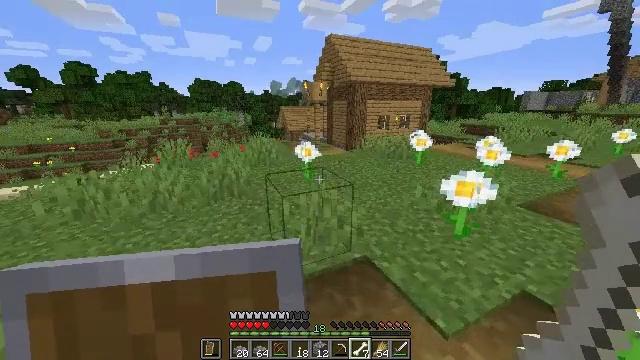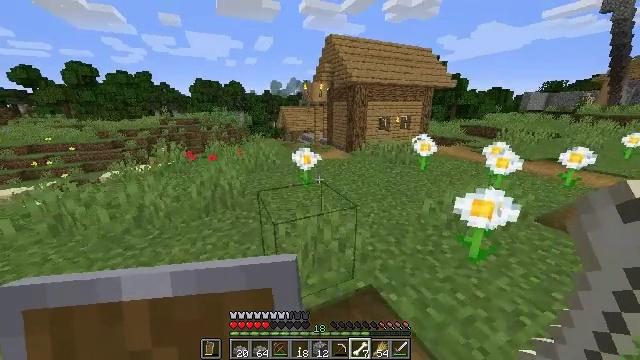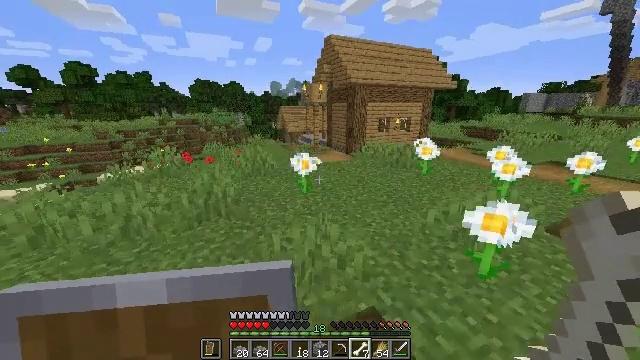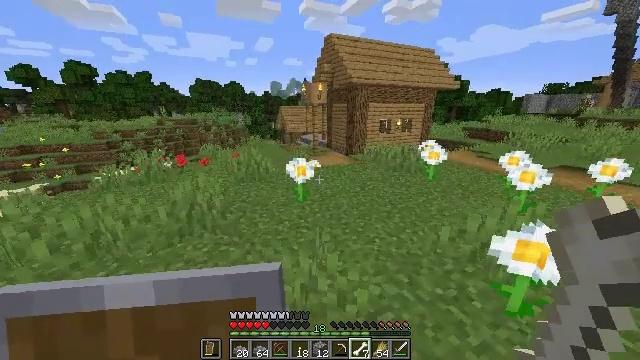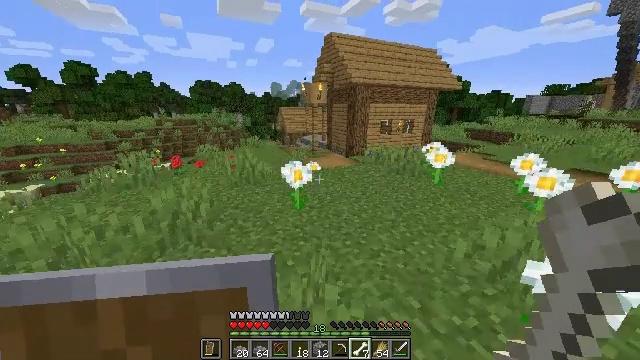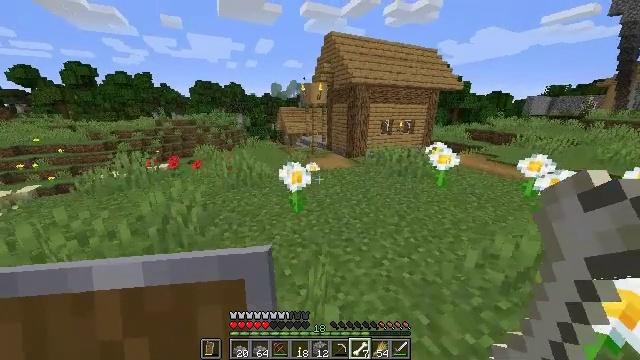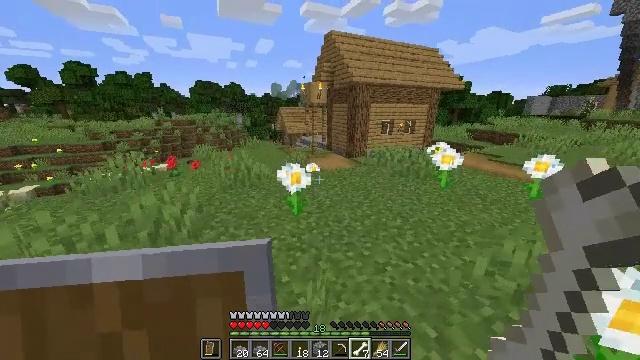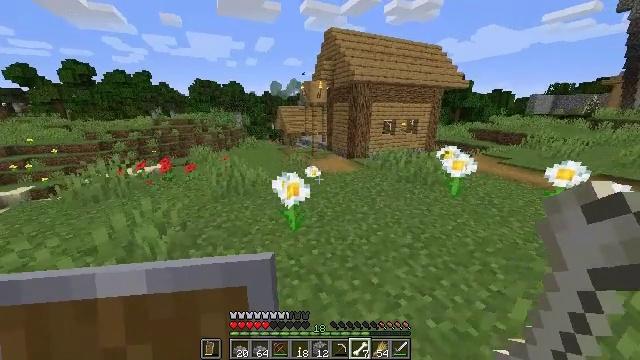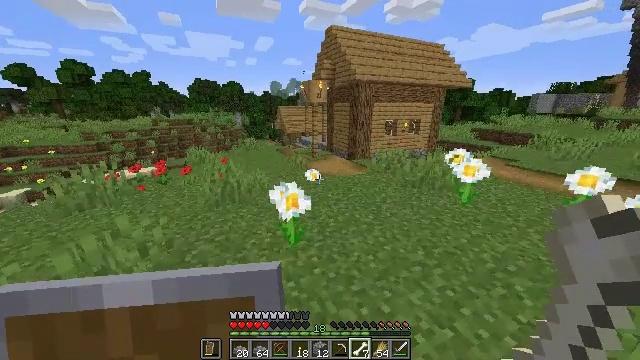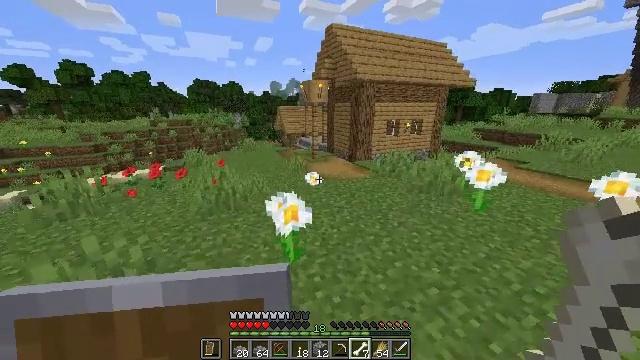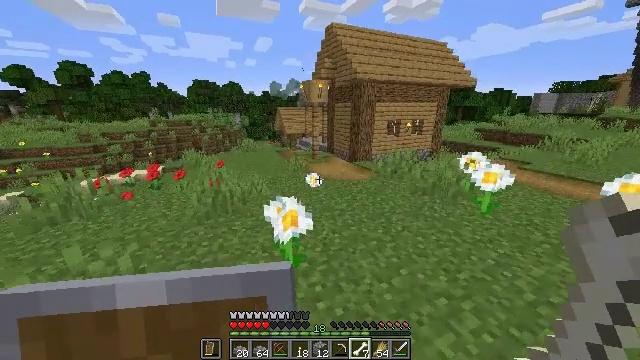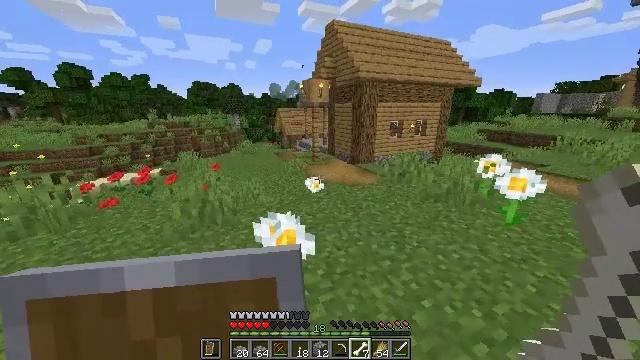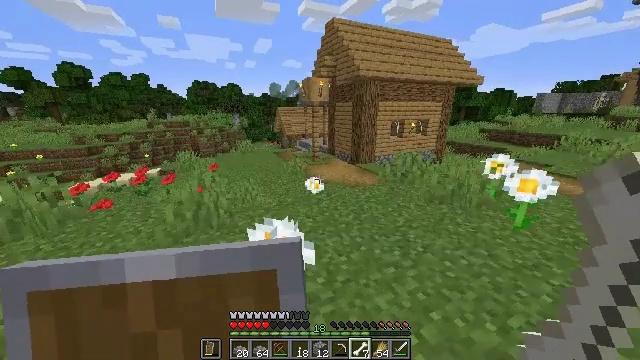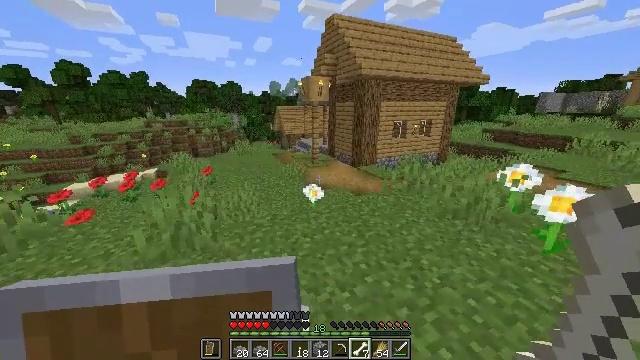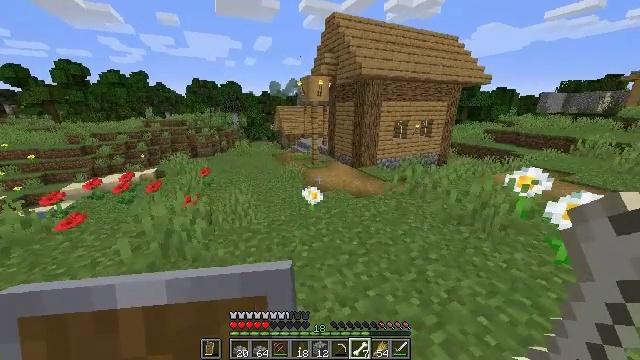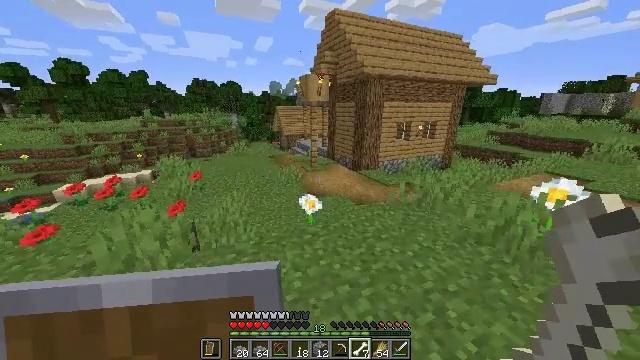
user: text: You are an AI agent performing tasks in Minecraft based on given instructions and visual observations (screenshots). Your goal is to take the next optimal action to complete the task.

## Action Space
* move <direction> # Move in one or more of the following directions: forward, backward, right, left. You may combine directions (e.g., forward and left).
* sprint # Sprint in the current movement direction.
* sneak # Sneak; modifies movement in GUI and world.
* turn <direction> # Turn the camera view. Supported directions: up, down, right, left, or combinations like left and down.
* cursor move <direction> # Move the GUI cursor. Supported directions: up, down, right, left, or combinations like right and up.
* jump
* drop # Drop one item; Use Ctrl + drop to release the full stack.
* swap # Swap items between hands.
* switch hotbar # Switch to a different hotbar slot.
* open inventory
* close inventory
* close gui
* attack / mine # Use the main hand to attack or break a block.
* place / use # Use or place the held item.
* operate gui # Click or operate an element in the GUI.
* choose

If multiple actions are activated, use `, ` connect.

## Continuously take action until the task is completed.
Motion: motion action
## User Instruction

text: Make shears using two iron ingots in the crafting table.
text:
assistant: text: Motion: move forward
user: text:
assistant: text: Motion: move forward
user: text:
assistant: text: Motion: move forward
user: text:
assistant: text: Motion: move forward
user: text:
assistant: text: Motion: move forward
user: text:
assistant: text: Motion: move forward
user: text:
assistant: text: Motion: move forward
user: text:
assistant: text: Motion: move forward
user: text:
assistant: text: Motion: move forward
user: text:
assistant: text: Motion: move forward
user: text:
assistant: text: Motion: move forward
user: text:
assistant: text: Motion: move forward
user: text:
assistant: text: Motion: move forward
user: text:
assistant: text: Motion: move forward
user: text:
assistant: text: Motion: move forward
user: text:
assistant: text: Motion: move forward
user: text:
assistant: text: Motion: move forward
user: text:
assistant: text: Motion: move forward
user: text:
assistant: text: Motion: move forward and move left, turn left
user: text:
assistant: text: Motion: move forward and move left, turn left
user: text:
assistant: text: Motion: move forward and move left, turn left
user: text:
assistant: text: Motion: move forward, turn left
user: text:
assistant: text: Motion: move forward
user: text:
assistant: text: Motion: move forward
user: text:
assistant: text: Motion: move forward
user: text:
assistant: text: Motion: move forward
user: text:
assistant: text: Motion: move forward
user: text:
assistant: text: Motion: move forward
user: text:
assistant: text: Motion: move forward
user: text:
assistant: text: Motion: move forward